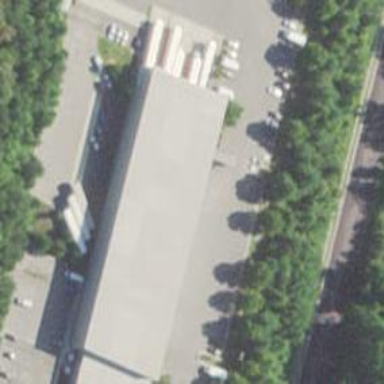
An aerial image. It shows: Warehouse building.